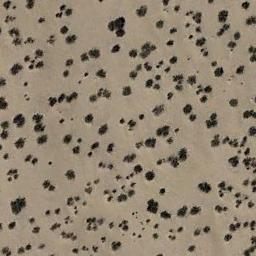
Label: chaparral